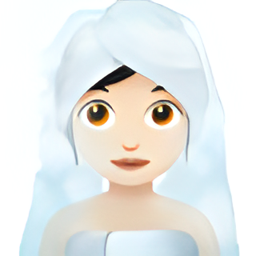
Name: woman in steamy room light skin tone
Emoji: 🧖🏻‍♀️
Group: People & Body
Sub-group: person-activity